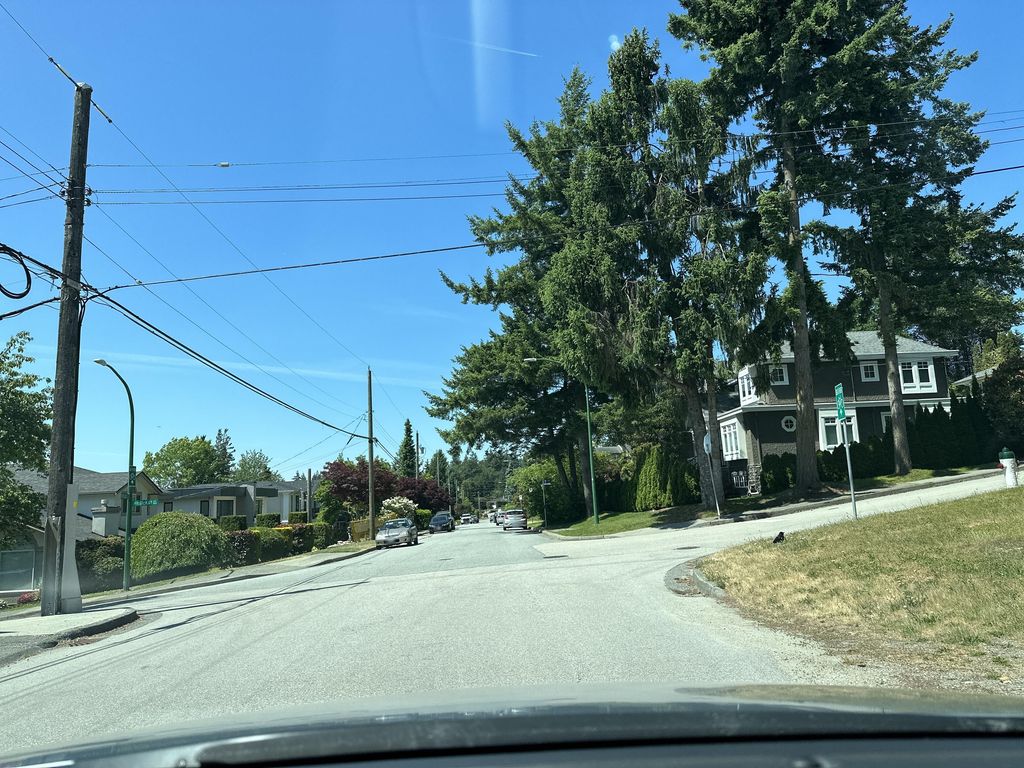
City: vancouver